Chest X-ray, PA view. Patient: 49 years old, sex F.
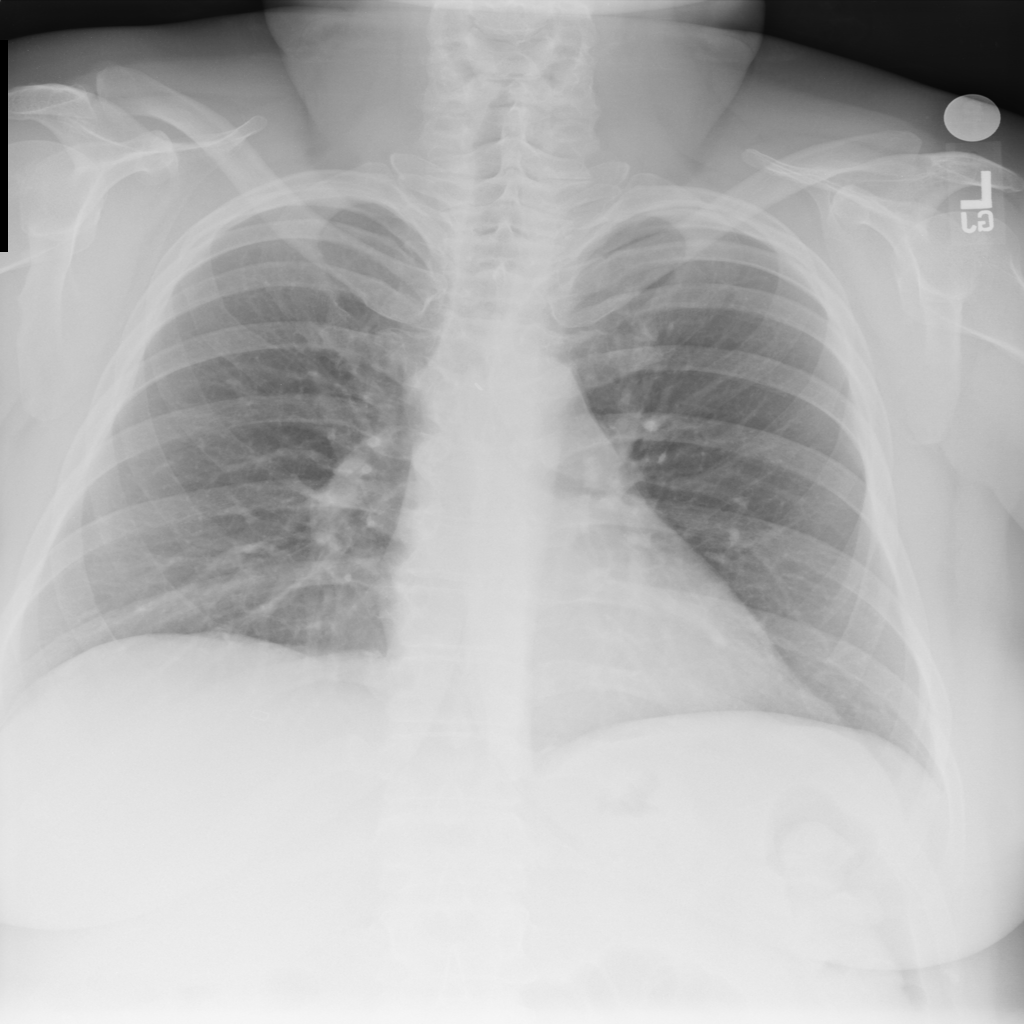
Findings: No Finding